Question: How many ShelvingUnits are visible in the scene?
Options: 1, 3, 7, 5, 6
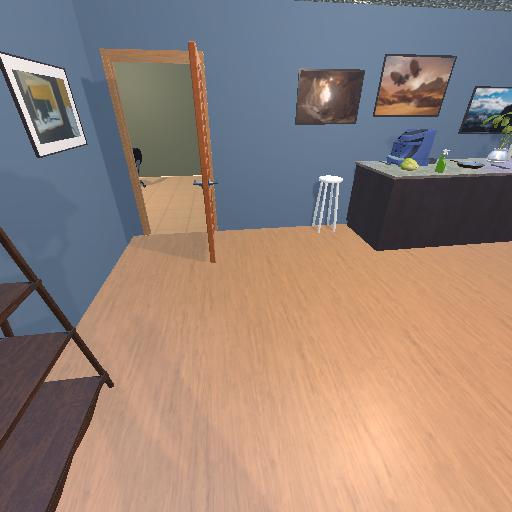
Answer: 1